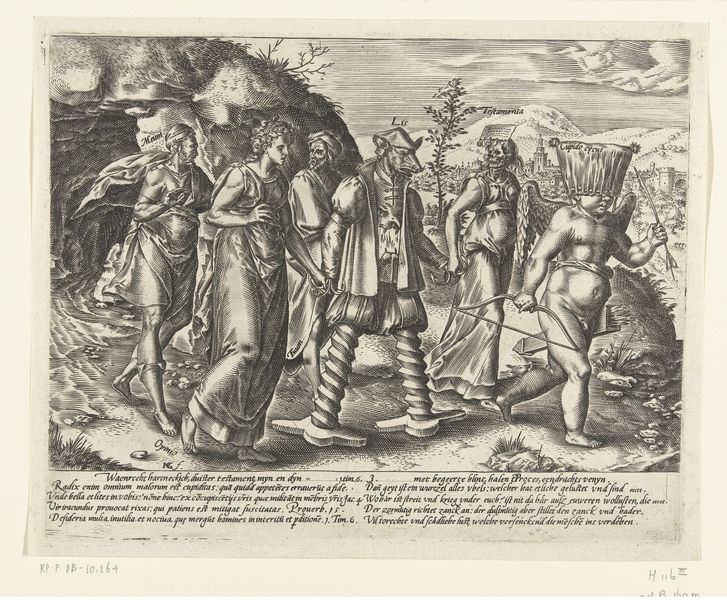
Titel: Proces volgt Blinde Begeerte
Künstler: Hendrick Goltzius
Standort: Amsterdam
Institution: Rijksmuseum
Schlagwörter: tier, beine, füße, baby, buch, druck, text, amor, gravure, mort, ciel, schrauben, cupido, monster, arc, chemin, flèche, lis, hommes, marche, fort, ours, promenade, rat, troupe, chateux, déguisement, éemarche, péchés, castle, fott